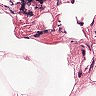
Metastatic tissue present: no